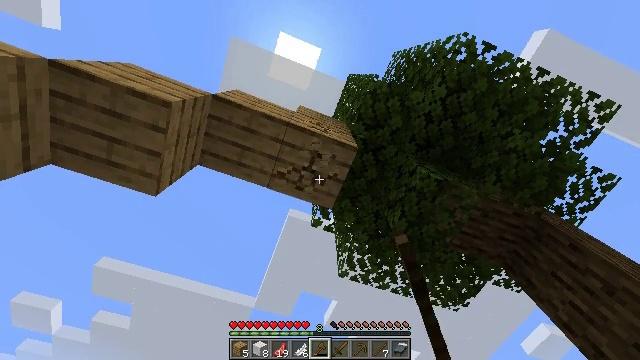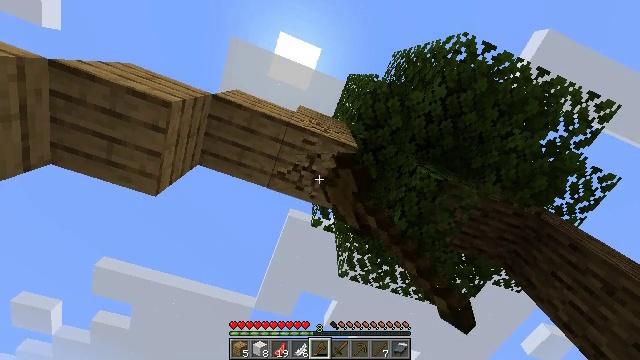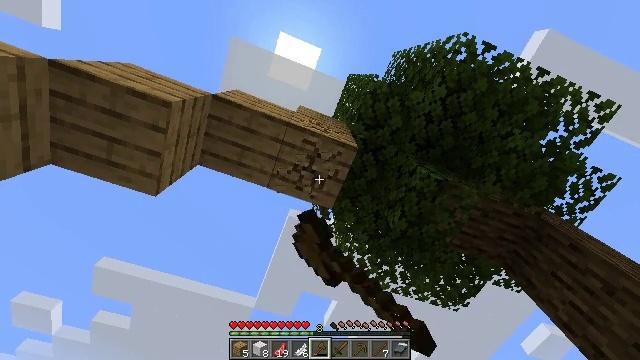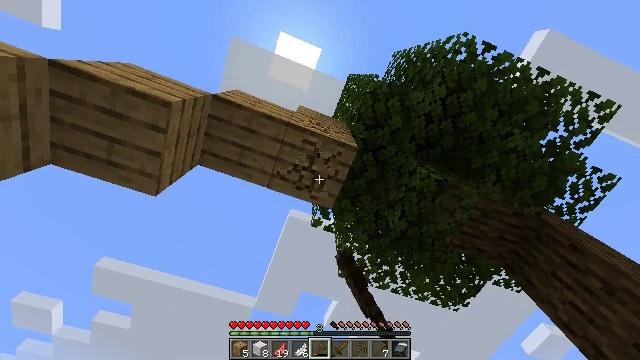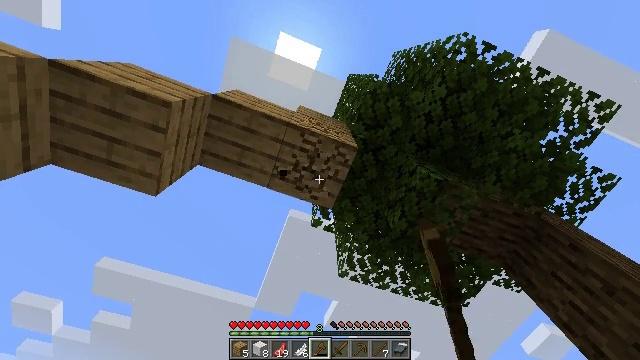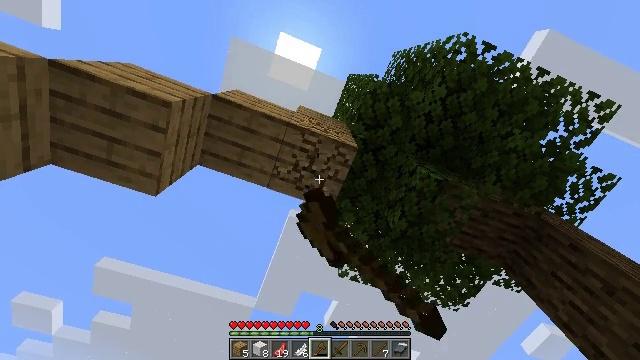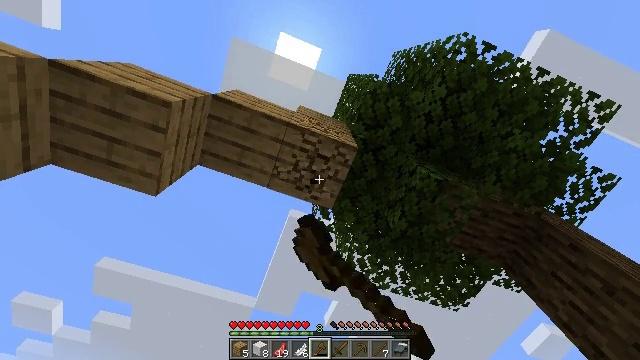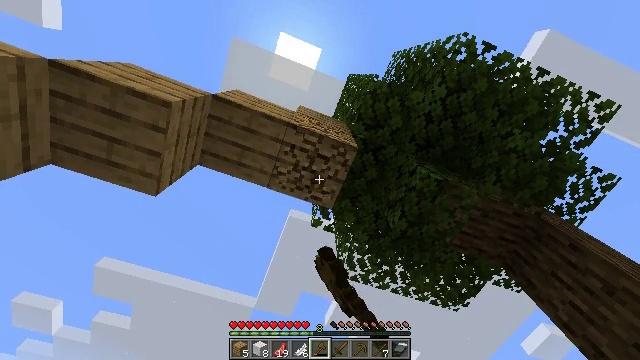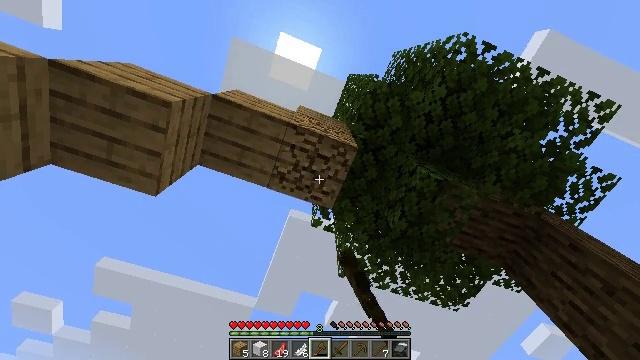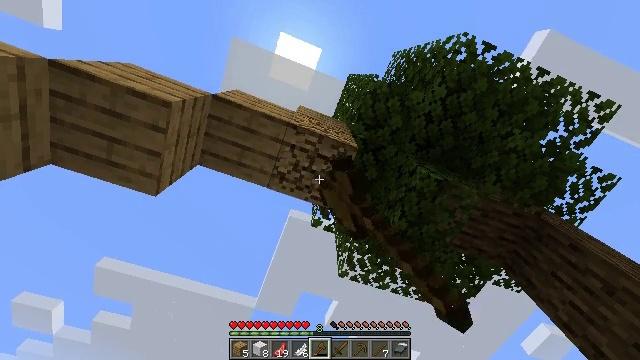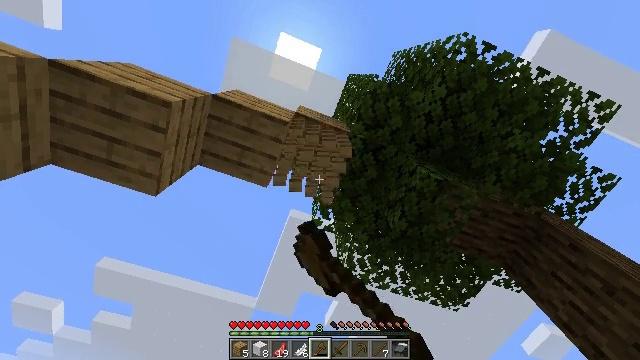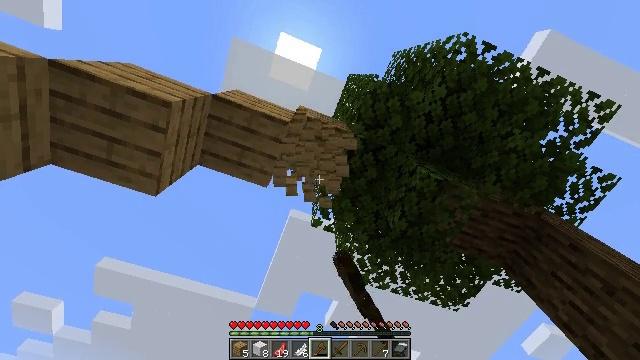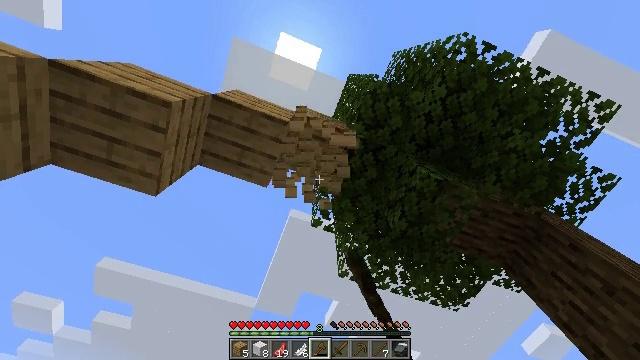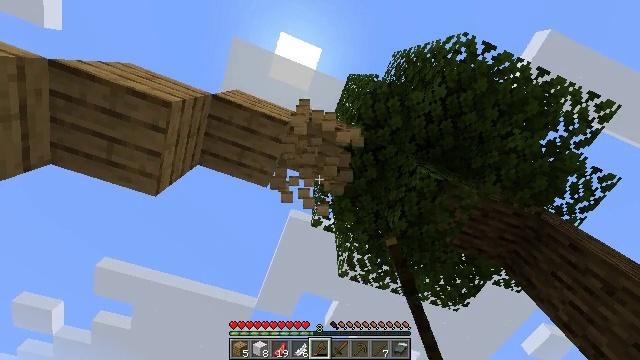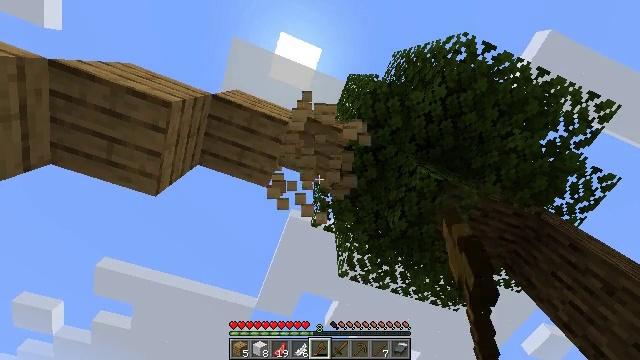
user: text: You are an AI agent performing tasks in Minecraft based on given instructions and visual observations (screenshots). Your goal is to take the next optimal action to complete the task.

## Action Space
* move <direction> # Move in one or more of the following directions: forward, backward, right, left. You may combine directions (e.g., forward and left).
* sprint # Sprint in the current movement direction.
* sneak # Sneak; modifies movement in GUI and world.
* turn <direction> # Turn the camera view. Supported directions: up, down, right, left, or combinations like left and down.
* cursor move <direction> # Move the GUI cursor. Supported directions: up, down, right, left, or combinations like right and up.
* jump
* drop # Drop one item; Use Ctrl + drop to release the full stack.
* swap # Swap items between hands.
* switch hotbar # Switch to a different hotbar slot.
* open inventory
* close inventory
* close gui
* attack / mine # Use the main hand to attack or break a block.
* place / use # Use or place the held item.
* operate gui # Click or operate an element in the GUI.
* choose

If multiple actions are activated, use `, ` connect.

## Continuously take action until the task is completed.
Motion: motion action
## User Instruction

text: Collect the oak planks from the structure.
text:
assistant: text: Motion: attack / mine
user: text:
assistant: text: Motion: attack / mine
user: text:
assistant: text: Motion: attack / mine
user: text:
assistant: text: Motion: attack / mine
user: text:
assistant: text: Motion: attack / mine
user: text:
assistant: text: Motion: attack / mine
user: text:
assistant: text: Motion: attack / mine
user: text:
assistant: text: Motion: attack / mine
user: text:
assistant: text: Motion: attack / mine
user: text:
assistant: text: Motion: attack / mine
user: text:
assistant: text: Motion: attack / mine
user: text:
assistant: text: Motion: attack / mine
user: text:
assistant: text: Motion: attack / mine
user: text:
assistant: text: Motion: attack / mine
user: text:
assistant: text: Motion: attack / mine